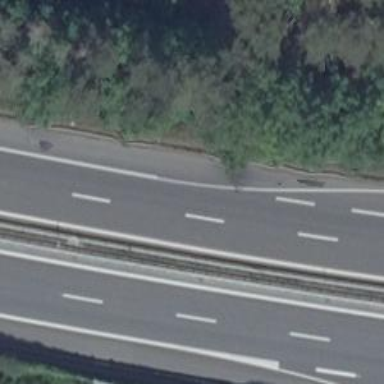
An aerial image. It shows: Motorway with concrete surface.